Aerial crown-view tile of a tropical tree (Barro Colorado Island, Panama), acquired 20250915:
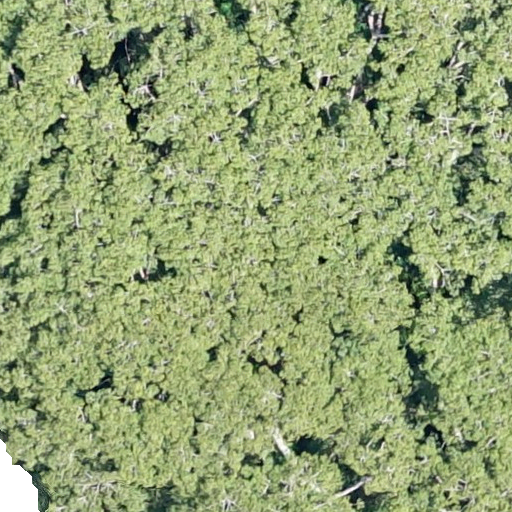
Species: Ceiba pentandra
GBIF accepted scientific name: Ceiba pentandra
Crown area: 909.358 m²